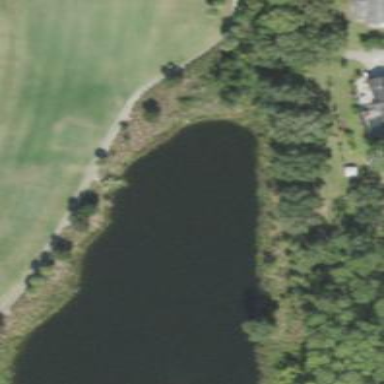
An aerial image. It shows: Water hazard on golf course. The hazard is natural water feature.